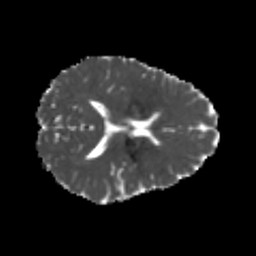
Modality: MD
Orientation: axial
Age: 24
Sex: female
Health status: healthy
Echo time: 0.074 s